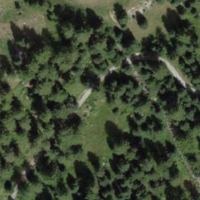
EUNIS habitat code: 43
Species observed at this site:
Vaccinium vitis-idaea